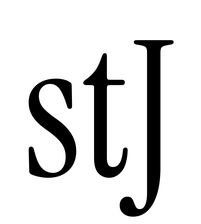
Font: InstrumentSerif-Regular